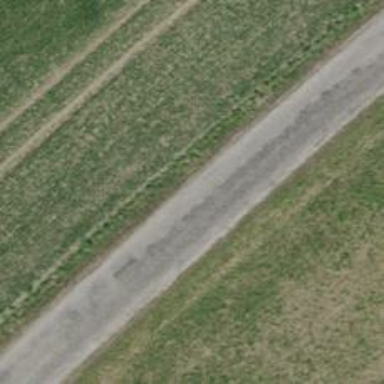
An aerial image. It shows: Unclassified road with asphalt surface.